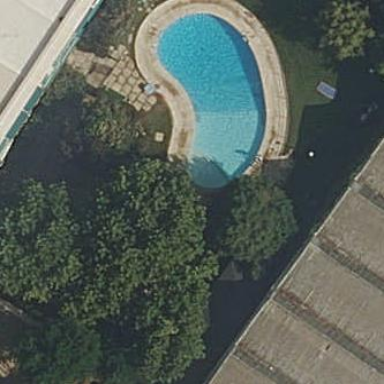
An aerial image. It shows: Swimming pool located in leisure land.